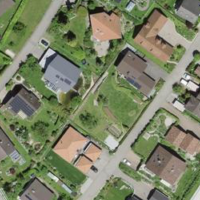
EUNIS habitat code: 55
Species observed at this site:
Galeopsis tetrahit
Senecio vulgaris